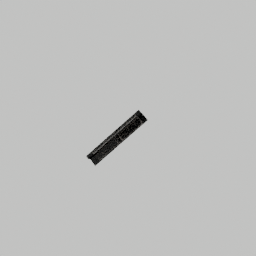
Label: architecture